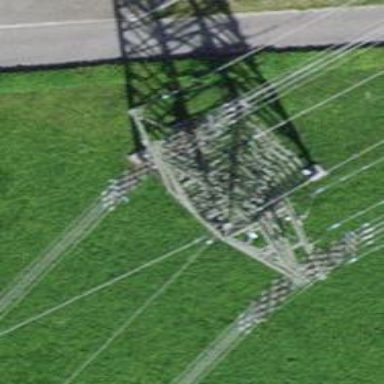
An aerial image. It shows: Power line in the image.